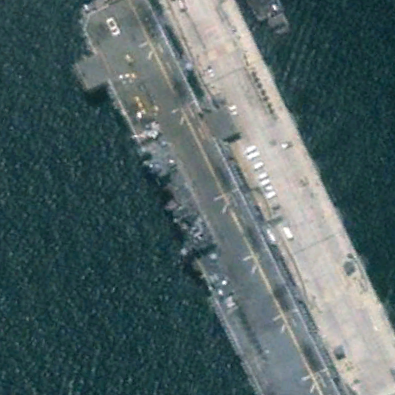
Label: assault